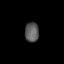
Tissue: lung
Cell type: Endothelial cells
Senescence score: 0.5626
Nuclear area (px): 274
Mean DAPI intensity: 89.182